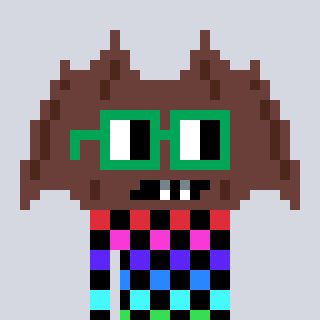
a pixel art character with square green glasses, a bat-shaped head and a darkpink-colored body on a cool background